Question: I have spent a few weeks looking for solutions to my problem of not only finding but creating a descriptive statistics summary table on my data that is exportable to xlsx (ideally). I have only found partial answers and my knowledge in and packages is still basic enough to limit my progress. My data set is time series data with 6 columns that have 50,000+ rows.
My DF information:
DateTime:POSIXCT format "YYYY-MM-DD HH:MM:SS"
Var1: num
Var2: num
Var3: num
Var4: factor w/ 2 levels "A","B"
Var5: factor w/ 4 levels "S1","S2","S3","S4"
My objectives are as follows:
1. Manipulate my data frame using tidyverse to subset my data
2. Take the subsetted data to create 1 summary table( i.e. in a tibble or data.frame format) with 2 sub factors (Var4 and/or Var5) for Var1, Var2, and Var3. Below is a simplified, visual example of the table I am aiming for:

1. Export the summary table (or summary tables if one table is not possible) to xlxs (ideally), .CSV, or .TXT to be used in Excel for stylistic table edits. At the moment, "writexl" package works very well for me as I have problems with "xlsx" and "openxlsx" packages. Here is the code needed to export to xlsx using the openxlsx package: write_xlsx(dataframe, path = "C:/Users/user/Desktop"). Note for MacOS users, path = /Users/admin/yoursubfolder/yoursubfolder.... (fill in "yoursubfolder" with actual folder name on your computer)
What I have done:
- - - - 'SEM <- function(x) sd(x)/sqrt(length(x))'
Since I cannot attach sample data and my coding is very basic, here is what I could come up with:
Example data:
Unfortunately, I cannot attach sample data for testing. Also due to my limited knowledge of , I cannot make a perfect data frame. Below is a sample data frame, but I cannot get the factor to be evenly distributed in their respective columns (Sorry). Here is my code:
'''
df <- data.frame(
"DateTime" = seq(c(ISOdate(2018,03,01)), by = "day", length.out = 100),
"Var1" = rnorm(1:100),
"Var2" = rnorm(1:100),
"Var3" = rnorm(1:100),
"Var4" = c("A", "B"),
"Var5" = c("S1","S2", "S3", "S4"))
'''
I was trying this:
'''
"S1"[(1:25)],
"S2"[(26:50)],
"S3"[(51:75)],
"S4"[(76:100)] # and
"A"[(1:50], "B"[(51:100)] #but that didn't work, so sorry again.
'''
Despite my lack of proper coding, any guidance, tips, and suggestions from anyone with more experience in would be greatly appreciated as I do like and all the capabilities of the software, but I find it very inconvenient that there is no simple, straightforward way to export tables in the console to copy and paste into useful forms like Excel spreadsheets or Word documents instead of standard exporting in LaTex format (which I do not understand at all btw). I know this topic has been discussed in different forums and others share my sentiment on how terrible it is especially for people who need it for data processing instead of document creations like Rmarkdown.
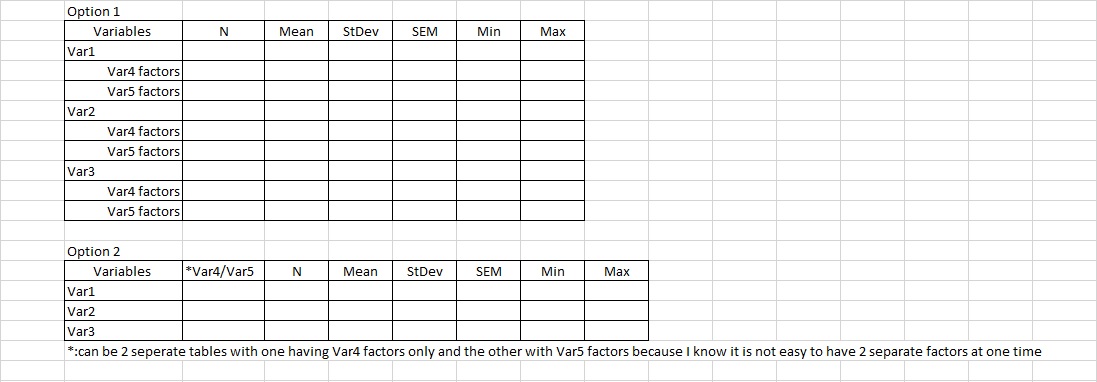
Answer: Some example with your df:
'''
library(dplyr)
library(tidyr)
SEM_function <- function(x){sd(x)/sqrt(length(x))}
df %>% as_tibble() %>%
gather("Var_num", "value",Var1:Var3) %>%
group_by(Var_num, Var4,Var5) %>%
summarise("N" = n(),
"mean" = mean(value),
"StDev" = sd(value),
"SEM" = SEM_function(value) ,
"min" = min(value),
"max" = max(value))
'''
Hope this helps